Question: i want to run a program command with window command prompt. i have to specify the path of the program before i can execute my command. i have seen other SO question but most answer only have command without path.
'''
try {
Runtime rt = Runtime.getRuntime();
String str ="C:/Rsync/rsync -v -e ssh /cygdrive/c/test/from.zip zulkifli@address:/home/zulkifli/test/"; //put path and command
//i put path and command to str string but this will return error
Process process = Runtime.getRuntime().exec(new String[]{"cmd.exe", "/c",str});
rt.exec("cmd.exe /c start command");
System.out.println(str);
} catch (Exception ex) {}
'''
if we do manually from command prompt we can insert path with cd path/.. and then input the command.
but how does we program it with java? below is the error when i execute the program. the command is legal when i run at cmd

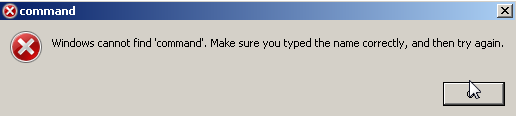
Answer: You could build the process with the ProcessBuilder, don't do 'cd', don't call 'cmd.exe'.
'''
String commands = "C:/Rsync/rsync -v -e ssh /cygdrive/c/test/from.zip zulkifli@address:/home/zulkifli/backup_data/";
String[] commandArray = commands.split("\s+");
ProcessBuilder processBuilder = new ProcessBuilder(commandArray);
Process process = processBuilder.start();
process.waitFor();
'''